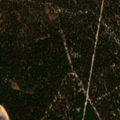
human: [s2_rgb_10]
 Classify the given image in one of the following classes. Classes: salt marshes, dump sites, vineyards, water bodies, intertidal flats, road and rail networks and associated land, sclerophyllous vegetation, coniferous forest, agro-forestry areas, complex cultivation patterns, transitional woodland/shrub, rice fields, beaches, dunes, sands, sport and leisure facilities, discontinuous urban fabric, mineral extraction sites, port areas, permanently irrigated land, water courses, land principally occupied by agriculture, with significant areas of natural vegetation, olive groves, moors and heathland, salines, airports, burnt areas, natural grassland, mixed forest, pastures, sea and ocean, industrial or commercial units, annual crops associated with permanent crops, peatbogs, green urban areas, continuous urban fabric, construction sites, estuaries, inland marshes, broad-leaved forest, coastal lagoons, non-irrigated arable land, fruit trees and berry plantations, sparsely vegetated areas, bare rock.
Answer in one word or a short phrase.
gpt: permanently irrigated land, broad-leaved forest, coniferous forest, mixed forest